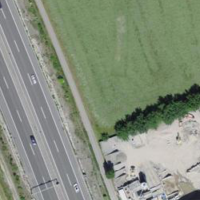
EUNIS habitat code: 57
Species observed at this site:
Corvus corone